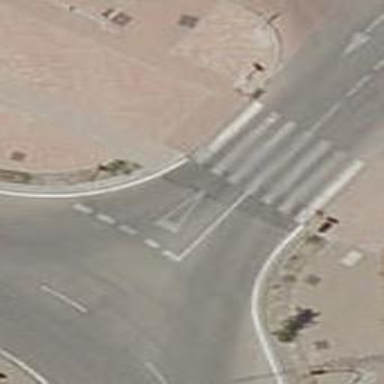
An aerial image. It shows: Road with "give way" sign.